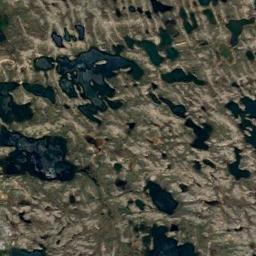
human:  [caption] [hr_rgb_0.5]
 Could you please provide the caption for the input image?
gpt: The wetland consists of bare land, Dry plants and water .

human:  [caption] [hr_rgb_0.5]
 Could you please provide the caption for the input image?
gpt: The blue lake in a wetland is covered by large swaths of dense vegetation .

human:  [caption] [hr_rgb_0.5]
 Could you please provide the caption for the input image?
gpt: Many waters of different sizes and shapes are surrounded by wetlands .

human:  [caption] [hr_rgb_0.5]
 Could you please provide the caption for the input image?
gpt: This wetland is teetotally covered with vegetation .

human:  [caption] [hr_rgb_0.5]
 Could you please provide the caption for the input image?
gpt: There are many water areas and bare land on the wetland .